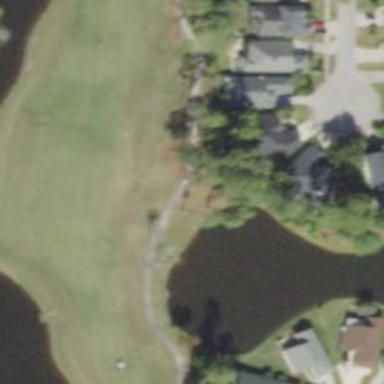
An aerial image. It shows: Pathway for golfing.